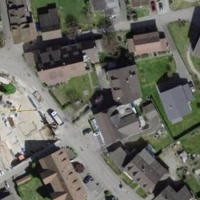
EUNIS habitat code: 54
Species observed at this site:
Chroicocephalus ridibundus
Phalacrocorax carbo
Podiceps cristatus
Cygnus olor
Cyanistes caeruleus
Fulica atra
Alcedo atthis
Parus major
Erithacus rubecula
Anas platyrhynchos
Turdus merula